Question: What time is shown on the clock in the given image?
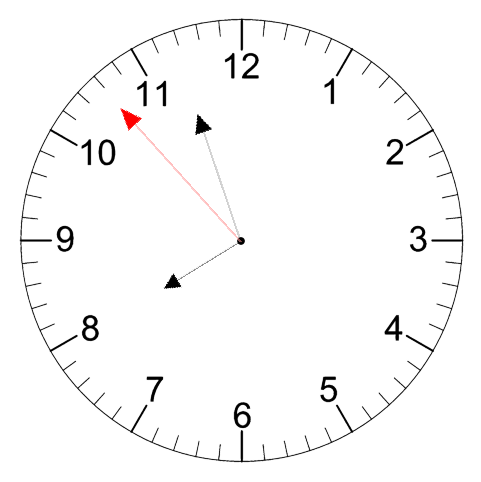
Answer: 07:56:53